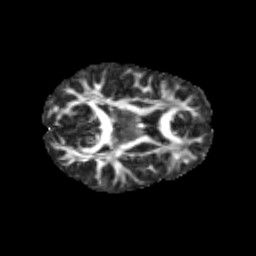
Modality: FA
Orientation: axial
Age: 9
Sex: male
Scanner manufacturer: siemens
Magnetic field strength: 3 T
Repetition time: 3.8 s
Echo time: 0.07 s